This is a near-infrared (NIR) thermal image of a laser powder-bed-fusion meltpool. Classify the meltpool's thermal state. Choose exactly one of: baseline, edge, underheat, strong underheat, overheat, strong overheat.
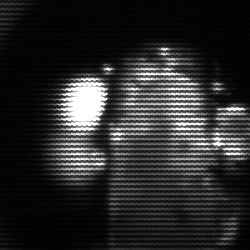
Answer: strong underheat